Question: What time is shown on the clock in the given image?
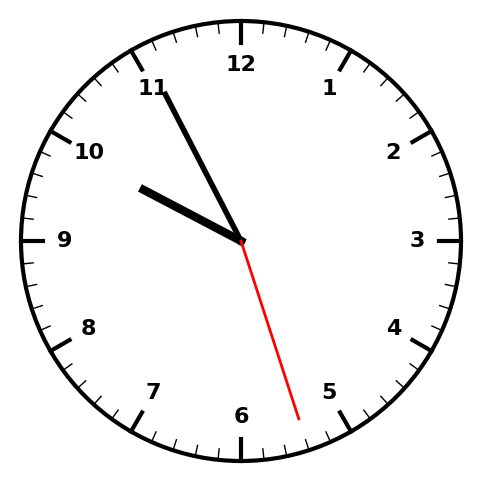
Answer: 09:55:27